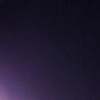
Label: space